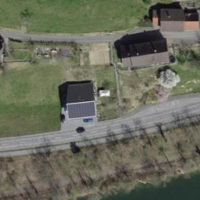
EUNIS habitat code: 54
Species observed at this site:
Vicia sepium
Verbascum blattaria